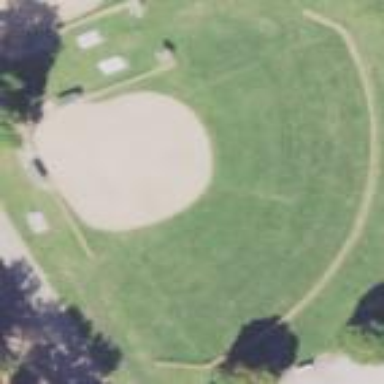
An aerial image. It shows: Grassy baseball pitch for leisure sports.